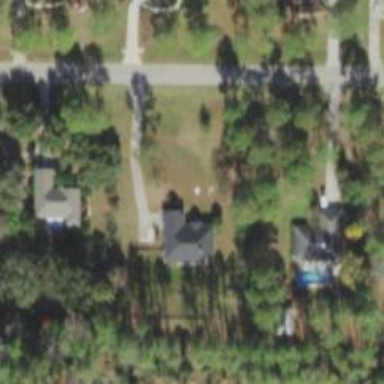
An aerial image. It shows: Driveway.